Question: I think it can be a simple answer to that question.
I want to remove following navigation bar what is located under top menu of my website (image added):

Thank you!
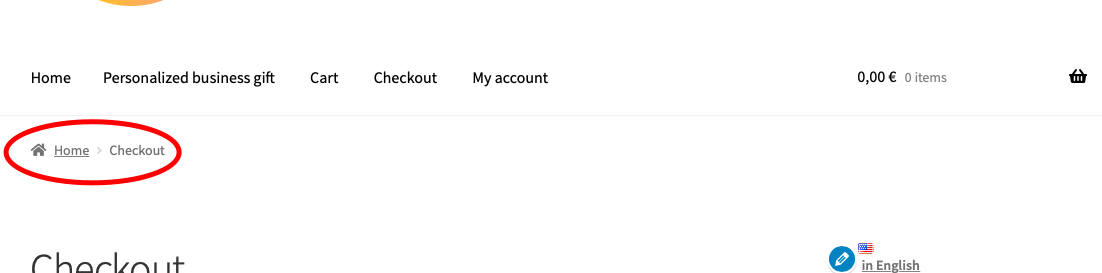
Answer: You can hide it with css, just pick the class or the id and set 'display:none'